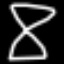
Label: hourglass